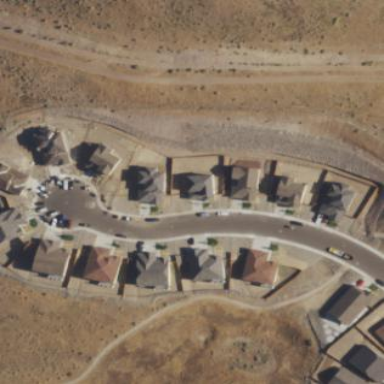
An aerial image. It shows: Residential area consisting of single-family homes.